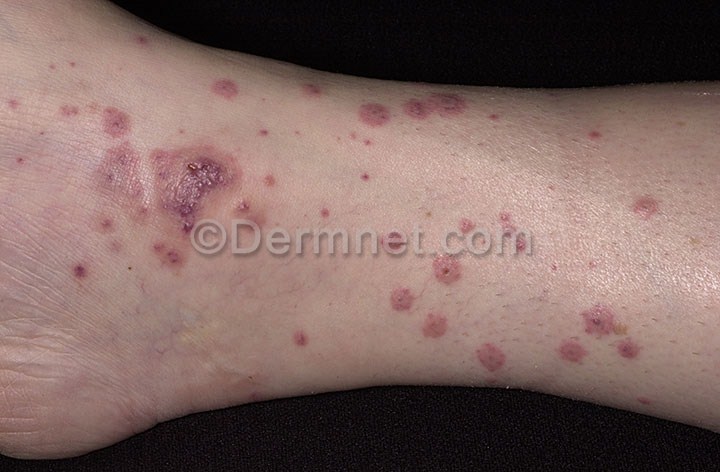
Disease: Vasculitis Photos